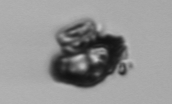
Label: Delphineis